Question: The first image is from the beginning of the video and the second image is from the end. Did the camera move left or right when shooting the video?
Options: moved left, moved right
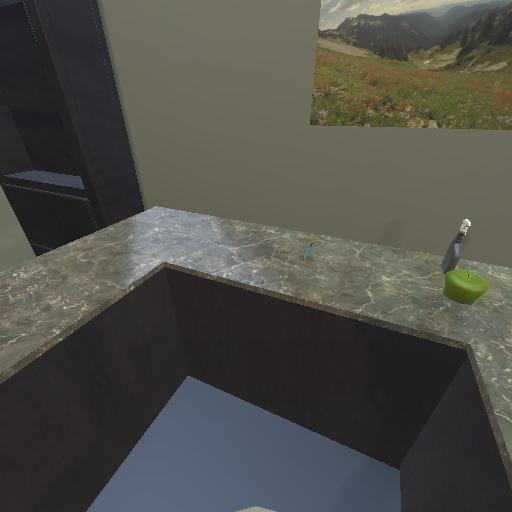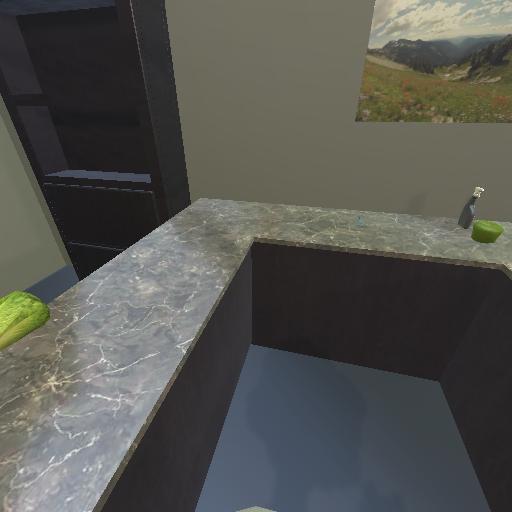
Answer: moved left